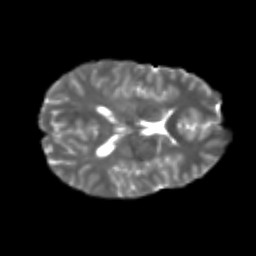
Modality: T2w
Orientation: axial
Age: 21
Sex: male
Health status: healthy
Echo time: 0.074 s